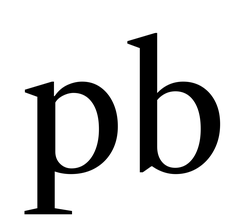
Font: LibreCaslonText_Regular